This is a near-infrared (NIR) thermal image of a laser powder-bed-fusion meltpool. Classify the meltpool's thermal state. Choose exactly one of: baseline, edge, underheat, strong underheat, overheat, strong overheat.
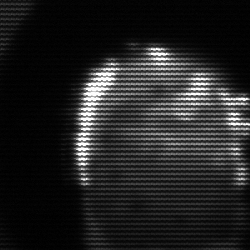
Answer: edge